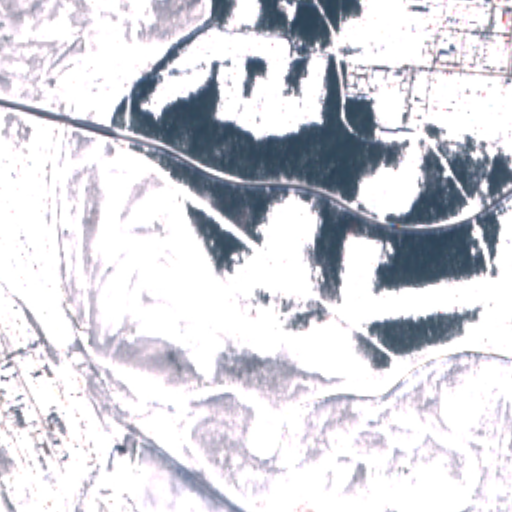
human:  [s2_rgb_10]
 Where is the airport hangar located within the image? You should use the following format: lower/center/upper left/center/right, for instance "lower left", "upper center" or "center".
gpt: The airport hangar is located in the lower left of the image.
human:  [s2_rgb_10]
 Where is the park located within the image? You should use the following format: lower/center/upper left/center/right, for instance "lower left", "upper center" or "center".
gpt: The park is located in the upper right of the image.
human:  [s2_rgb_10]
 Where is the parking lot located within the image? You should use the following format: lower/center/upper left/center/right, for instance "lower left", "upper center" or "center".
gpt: The parking lot is located in the upper right of the image.
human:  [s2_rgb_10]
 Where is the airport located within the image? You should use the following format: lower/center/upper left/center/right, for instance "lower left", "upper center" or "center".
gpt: There is no airport in the image.